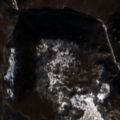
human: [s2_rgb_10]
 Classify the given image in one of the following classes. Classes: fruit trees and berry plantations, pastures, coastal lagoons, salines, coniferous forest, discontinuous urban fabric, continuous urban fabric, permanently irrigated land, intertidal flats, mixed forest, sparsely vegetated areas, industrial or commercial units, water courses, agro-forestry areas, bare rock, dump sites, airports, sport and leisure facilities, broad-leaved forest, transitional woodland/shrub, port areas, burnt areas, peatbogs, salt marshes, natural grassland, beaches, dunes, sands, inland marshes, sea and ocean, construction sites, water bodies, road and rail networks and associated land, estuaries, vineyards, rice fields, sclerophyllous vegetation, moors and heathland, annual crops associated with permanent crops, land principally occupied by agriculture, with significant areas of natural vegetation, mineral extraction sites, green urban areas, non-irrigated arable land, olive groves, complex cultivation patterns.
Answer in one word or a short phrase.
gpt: broad-leaved forest, natural grassland